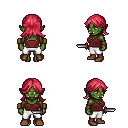
a pixel art fantasy rpg character, female body template, orc, green skin, maroon pirate shirt, white pants, ruby red loose hair, leather bracers, brown shoes, dagger, four views (front, back, left, right), 2x2 character sprite sheet, small pixel art, hard edges, no anti-aliasing